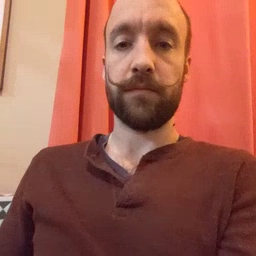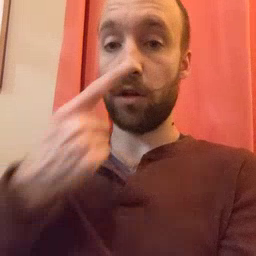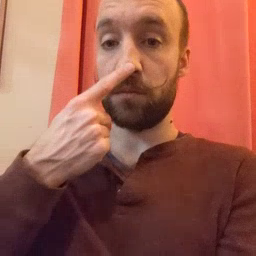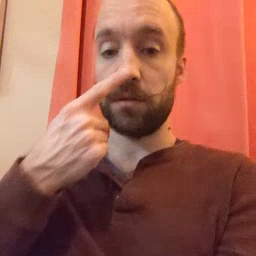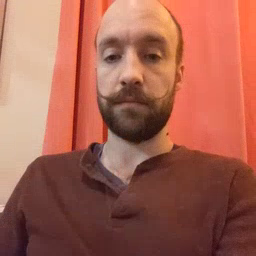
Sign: nose